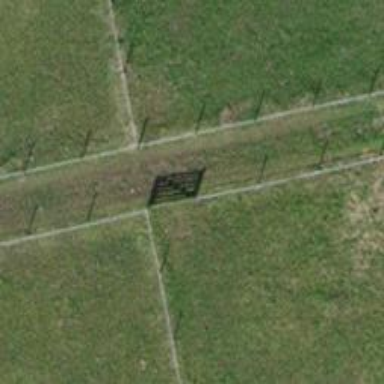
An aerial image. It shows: Gate.